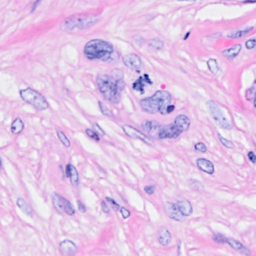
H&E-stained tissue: Breast